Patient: sex M, age 94
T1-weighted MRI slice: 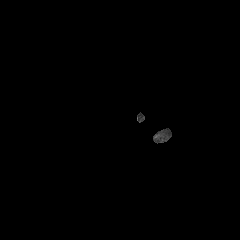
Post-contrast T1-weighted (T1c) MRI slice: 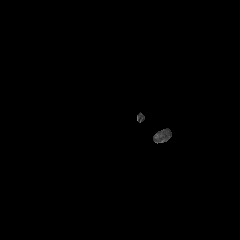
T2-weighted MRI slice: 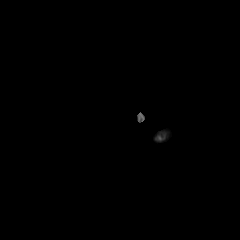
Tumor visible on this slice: no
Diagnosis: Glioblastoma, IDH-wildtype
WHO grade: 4